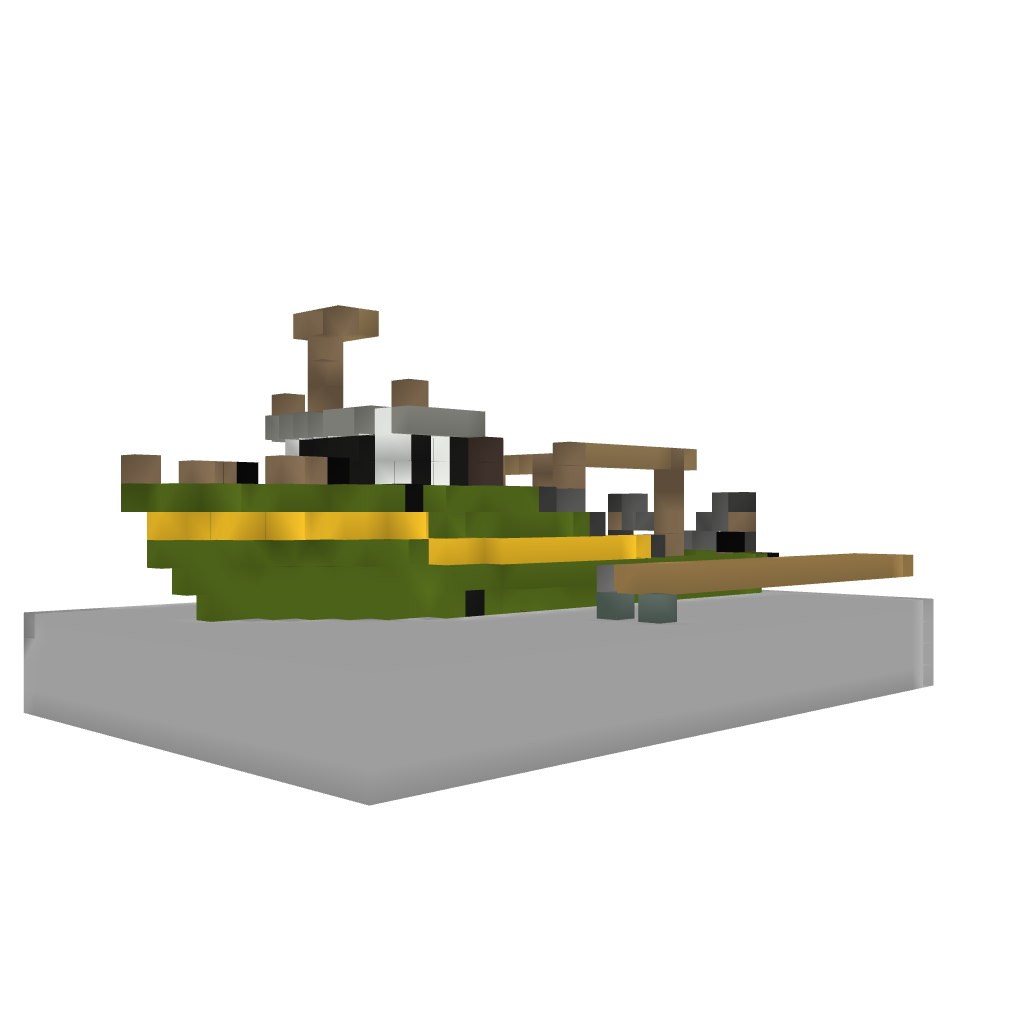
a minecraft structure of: Fishing boat